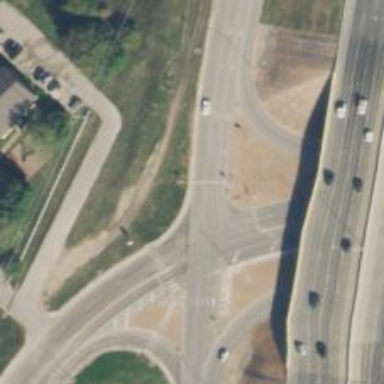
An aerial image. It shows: Secondary road with frontage road.